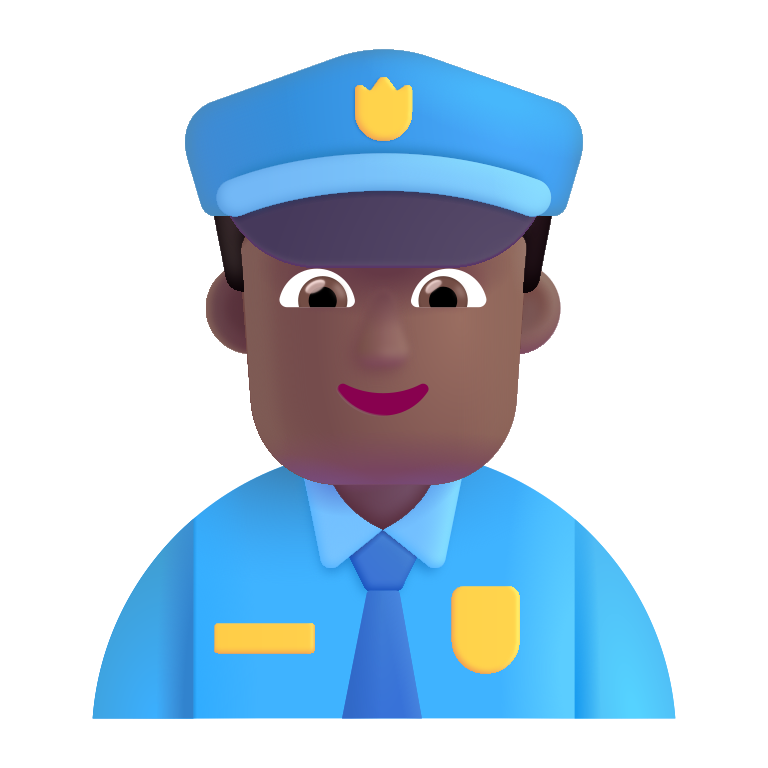
man police officer color  dark